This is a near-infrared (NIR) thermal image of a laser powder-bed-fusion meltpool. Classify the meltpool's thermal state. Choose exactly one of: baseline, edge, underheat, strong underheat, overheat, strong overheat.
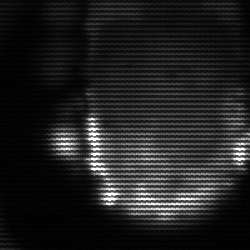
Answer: baseline